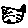
Label: cat